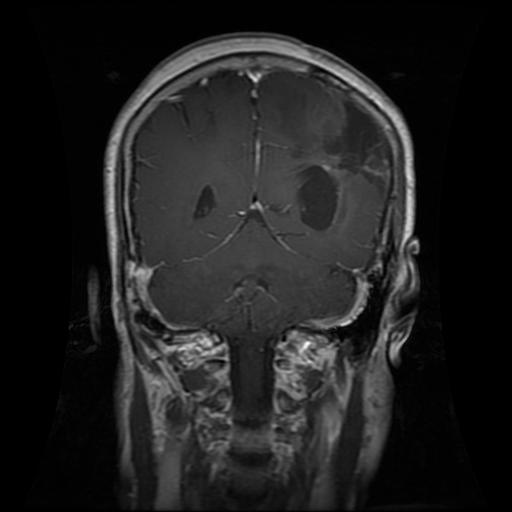
Label: glioma